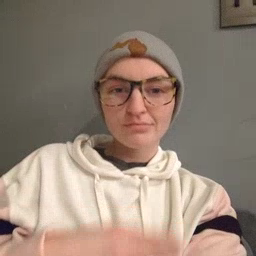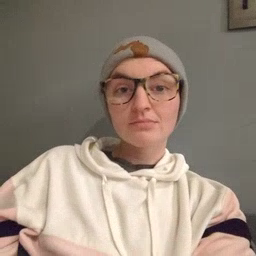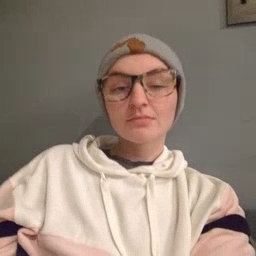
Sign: cut